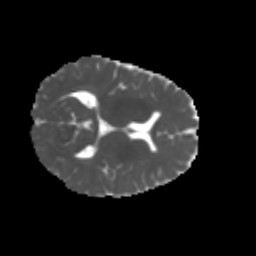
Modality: MD
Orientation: axial
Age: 6
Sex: male
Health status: healthy